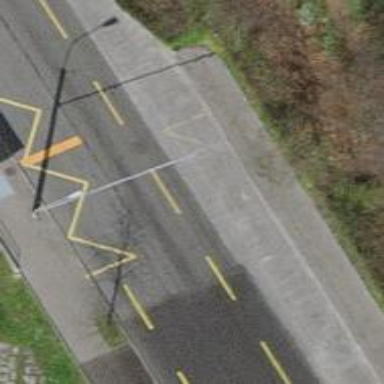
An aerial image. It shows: Residential road with asphalt surface and designated cycle lane. Trolley wires are also present.